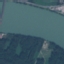
Land use / land cover: River